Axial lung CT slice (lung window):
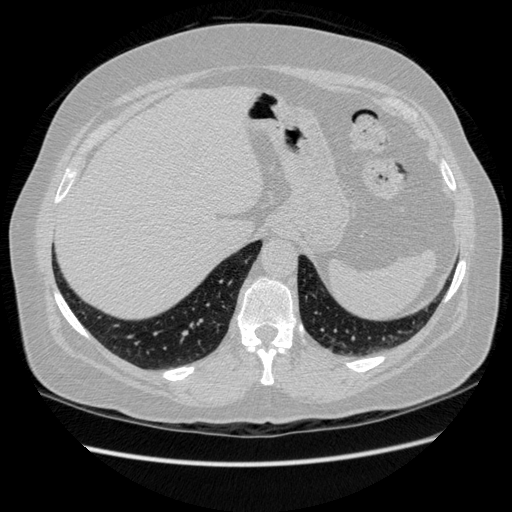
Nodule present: no